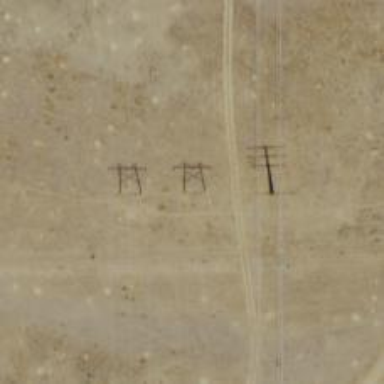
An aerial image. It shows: H-frame designed tower for power lines.